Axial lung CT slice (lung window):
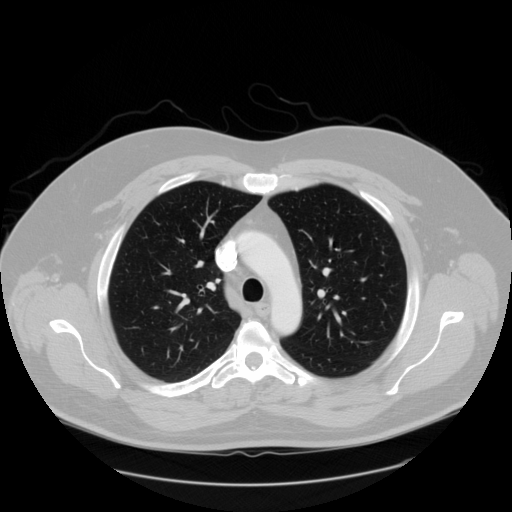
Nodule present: no